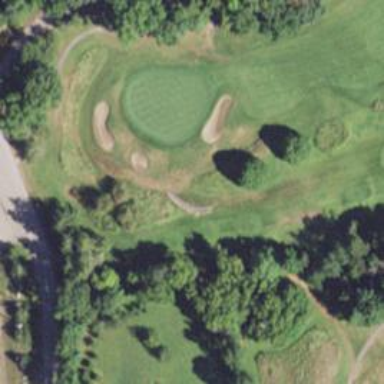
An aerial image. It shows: Pathway for golfing.